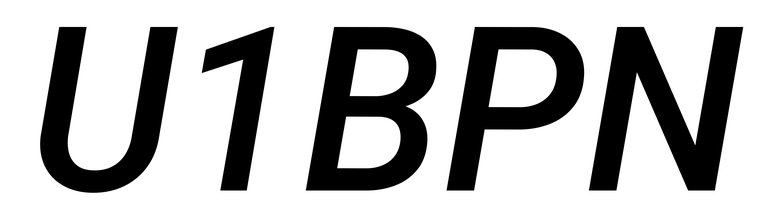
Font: Roboto-Italic_Medium_Italic